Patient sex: M
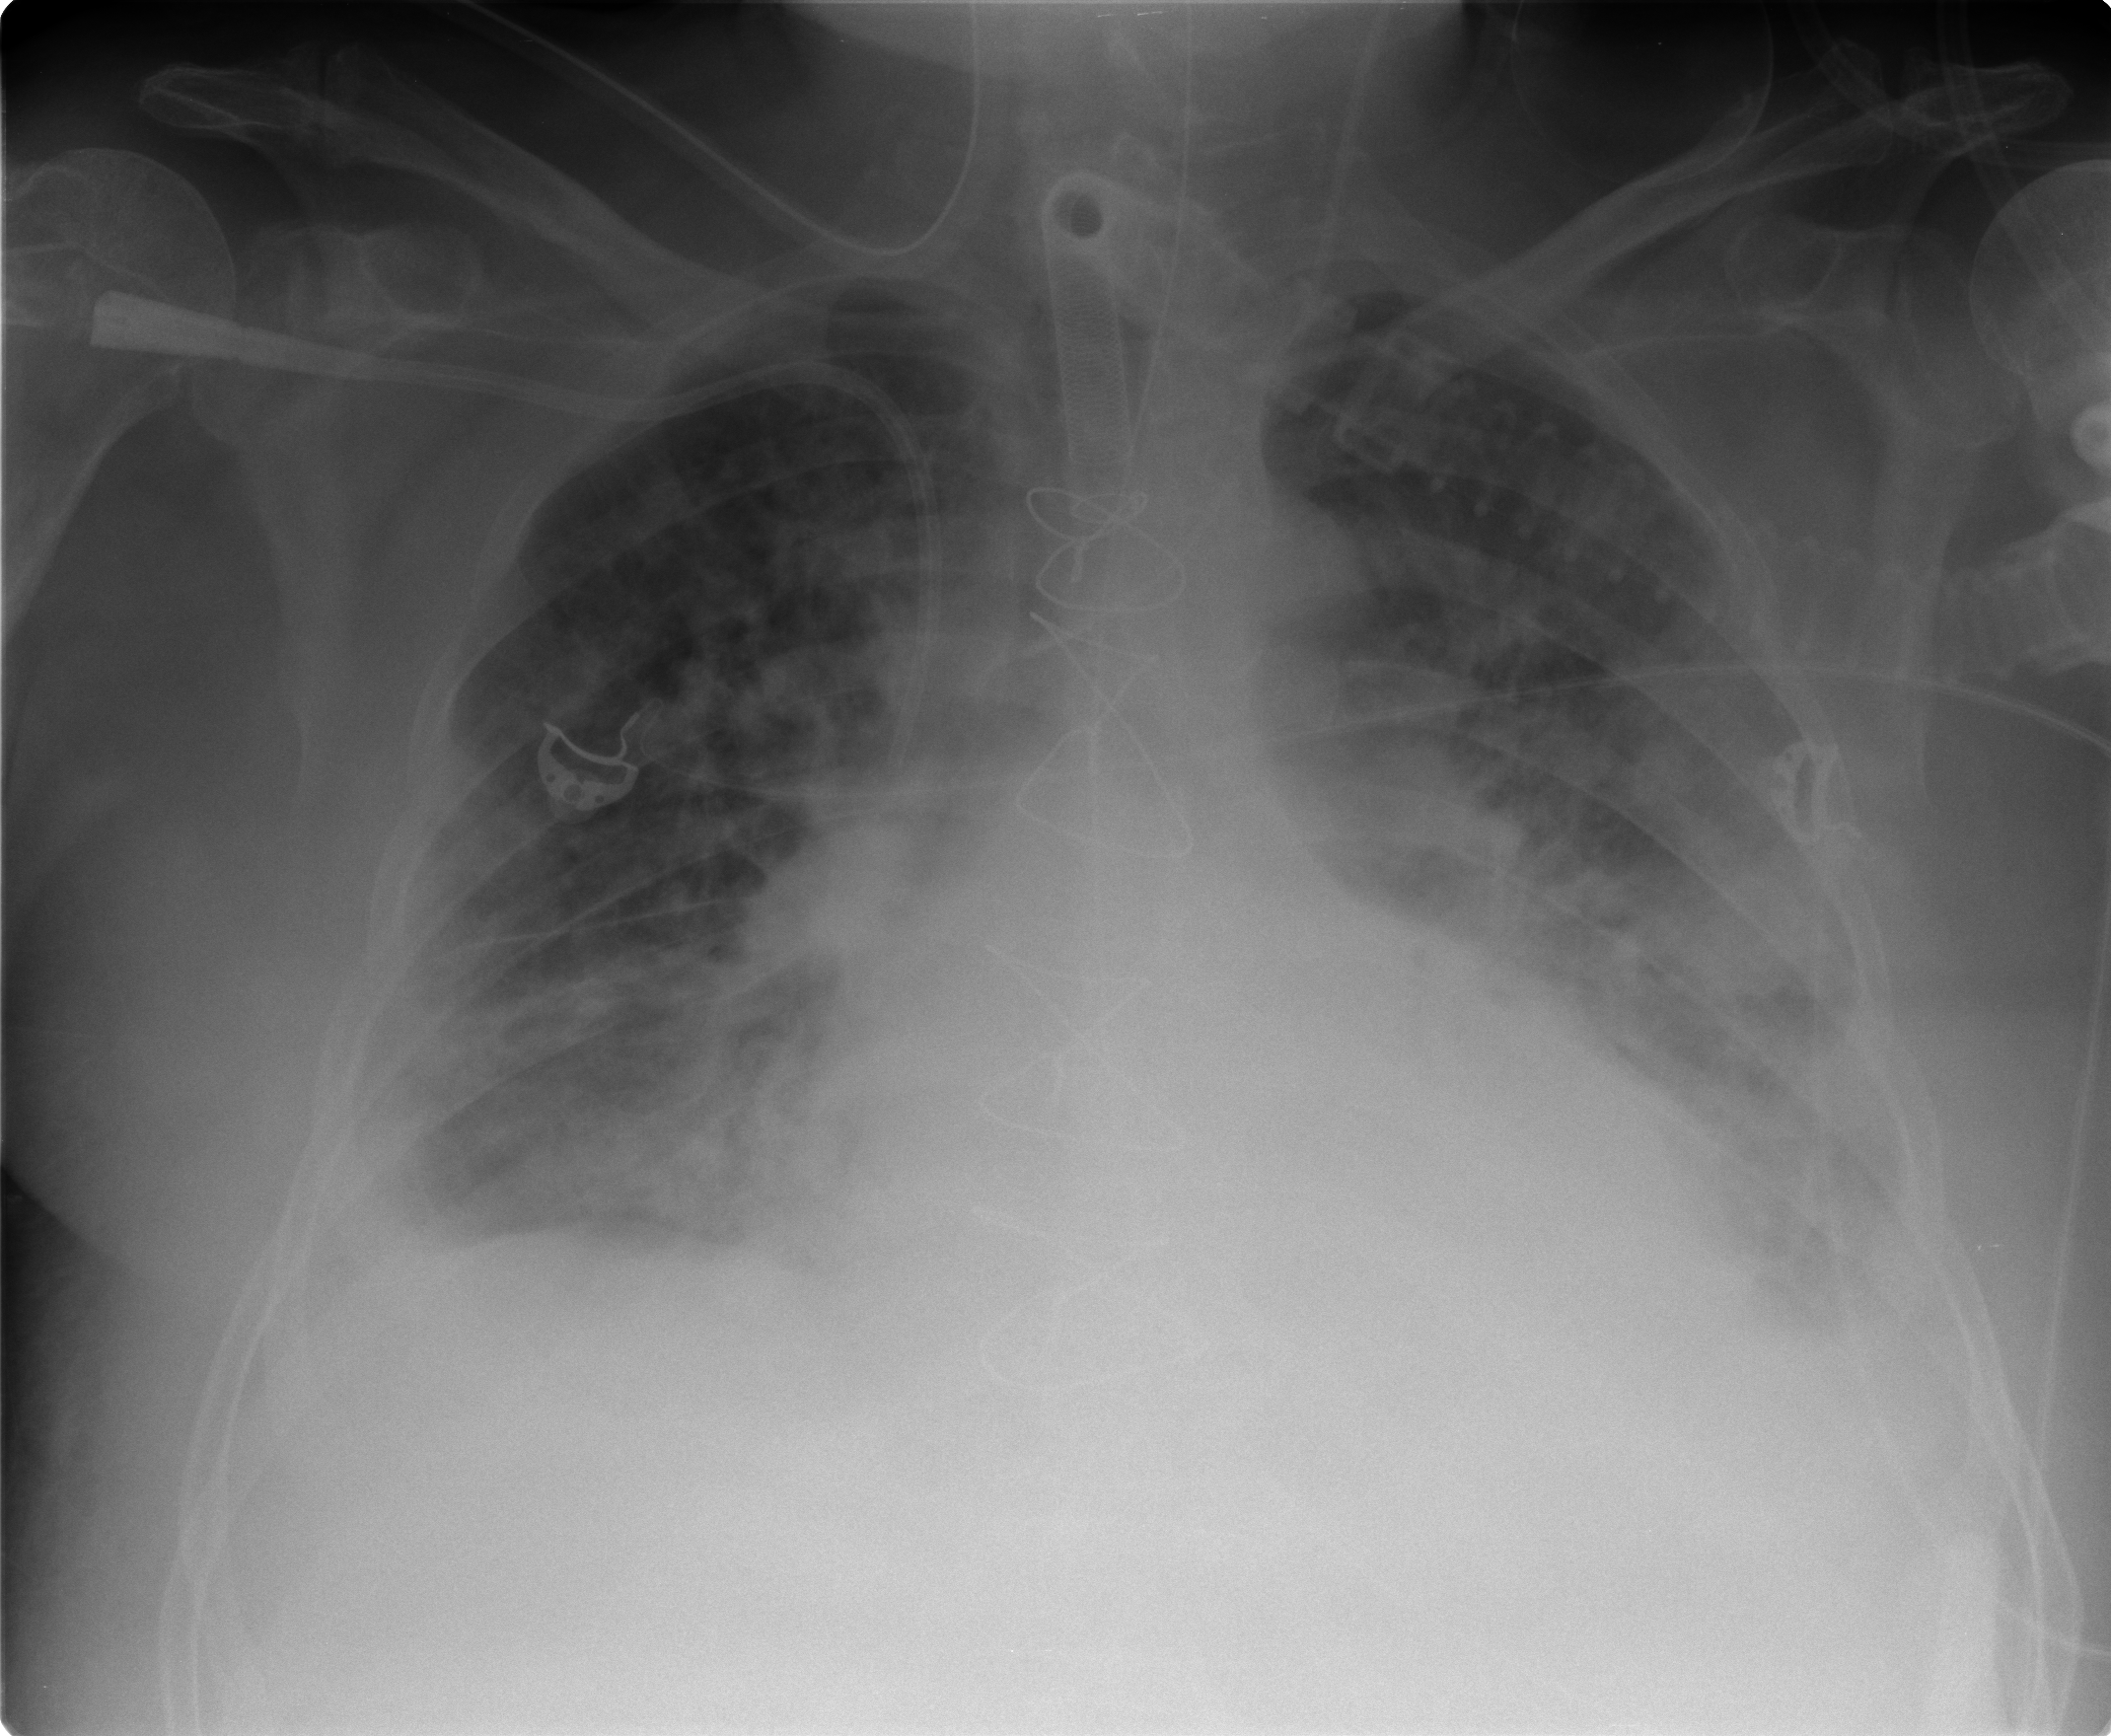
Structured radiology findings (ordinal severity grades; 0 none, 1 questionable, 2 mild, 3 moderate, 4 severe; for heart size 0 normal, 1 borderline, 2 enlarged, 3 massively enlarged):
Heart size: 2
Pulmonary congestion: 2
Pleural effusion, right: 2
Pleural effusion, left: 3
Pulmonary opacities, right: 3
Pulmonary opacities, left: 3
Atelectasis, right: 2
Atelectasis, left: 2